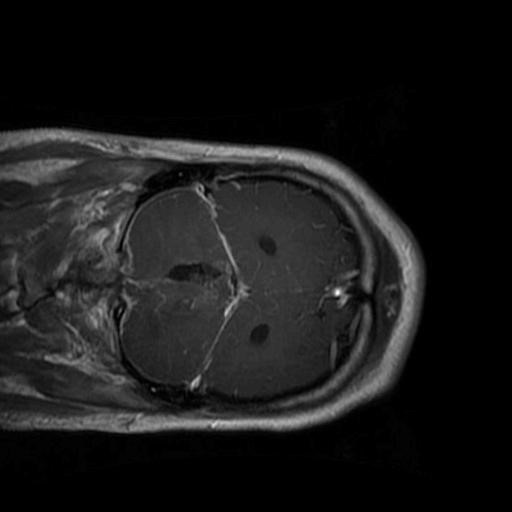
Label: brain_glioma